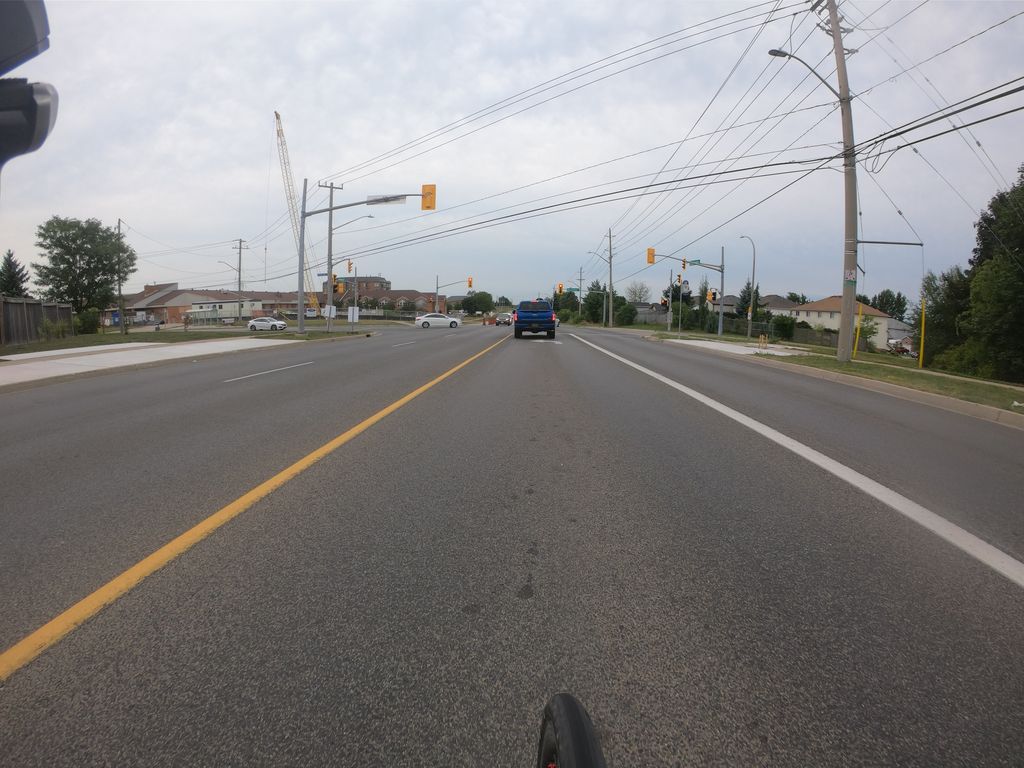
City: kitchener-waterloo